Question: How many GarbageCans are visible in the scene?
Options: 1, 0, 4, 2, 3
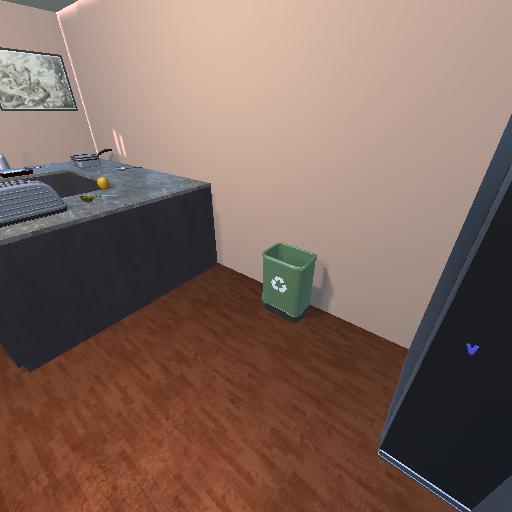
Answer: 1